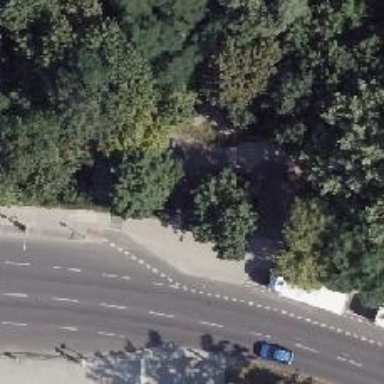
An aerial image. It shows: Footway along the road.